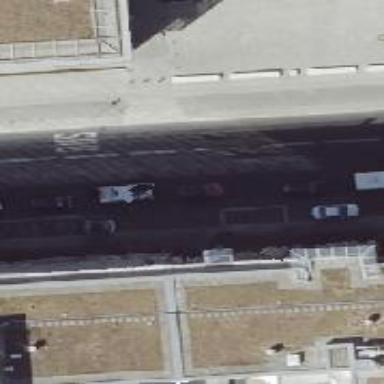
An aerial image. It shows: Secondary road with asphalt surface. Both sides of the road have sidewalks and parallel parking lanes. There is shared busway on the left side designated for cycling.